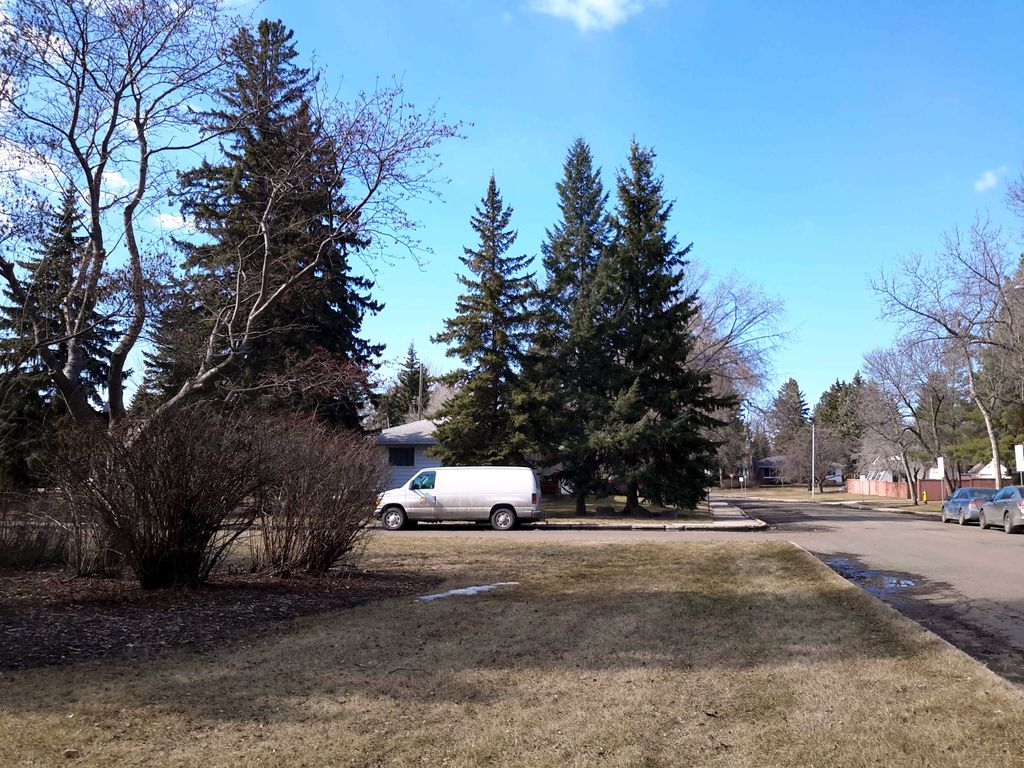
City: edmonton